Field crop: maize
Growth stage: 2
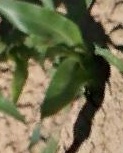
Species: maize